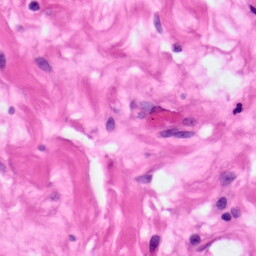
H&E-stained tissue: Pancreatic